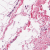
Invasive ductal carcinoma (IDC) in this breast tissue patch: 0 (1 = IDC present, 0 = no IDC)